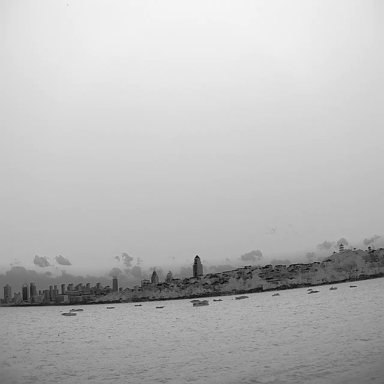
There are 12 bulk_carriers in the infrared image.